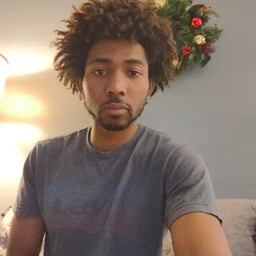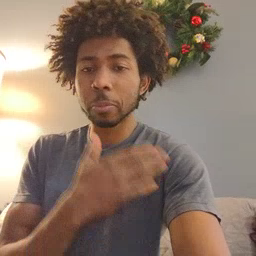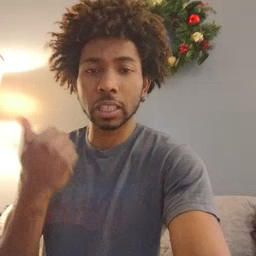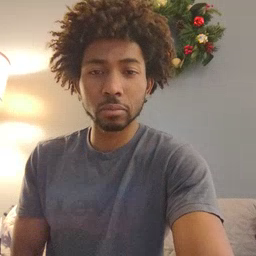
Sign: better